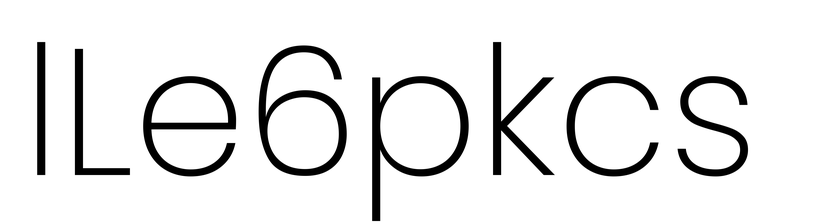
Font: Poppins-ExtraLight